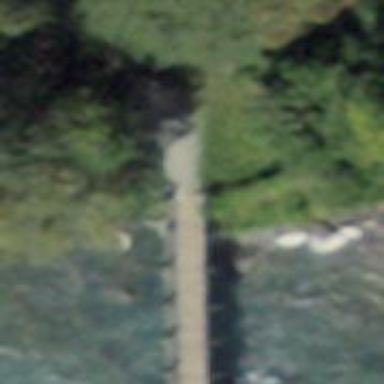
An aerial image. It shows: Path on bridge.